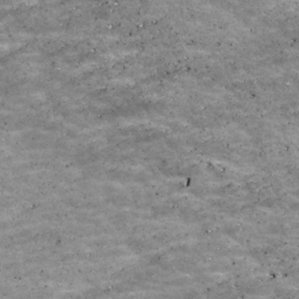
Label: non_frost